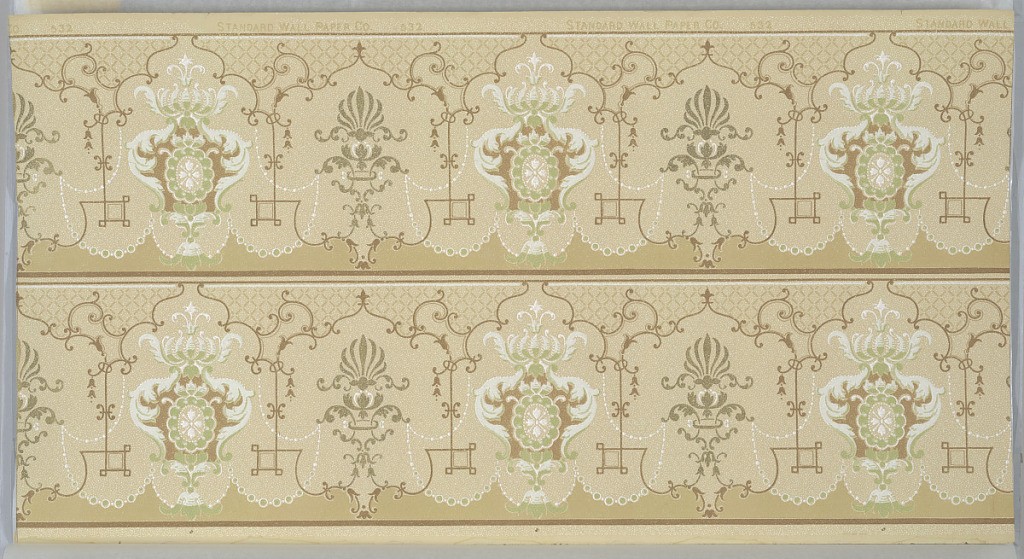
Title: Frieze
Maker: Standard Wall-Paper Company, Standard Wall-Paper Company, Pittsburgh, Pennsylvania
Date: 1905–1915
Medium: Machine-printed paper
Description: On light gray ground, scroll motifs, one with white feathers encompassing scalloped medallion in gray, alternating with gold motif, joined by pearl-like lines. Two borders printed across the width.